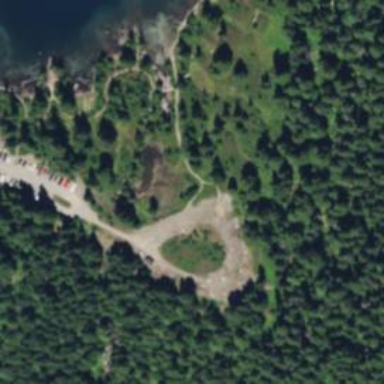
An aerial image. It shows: Camping site with tents set up.